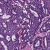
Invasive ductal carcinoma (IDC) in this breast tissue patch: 1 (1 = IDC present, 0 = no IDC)